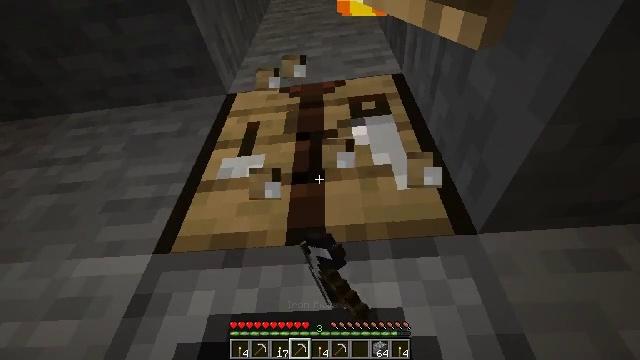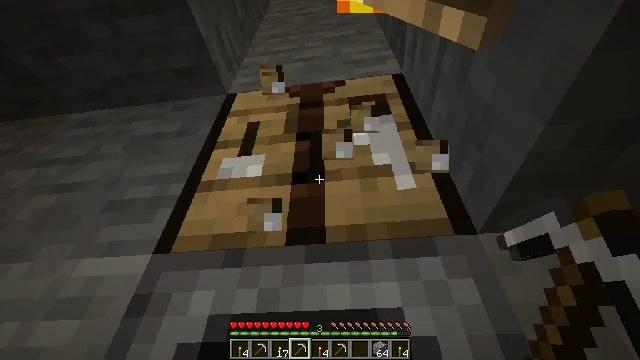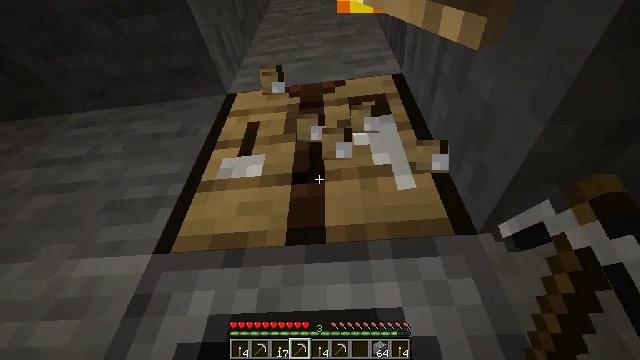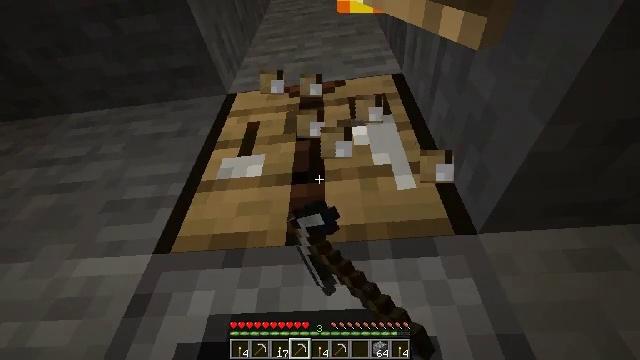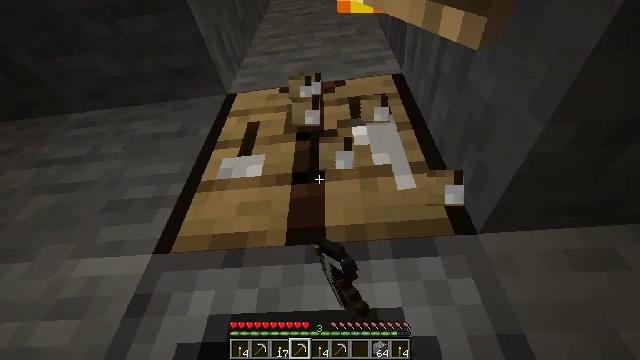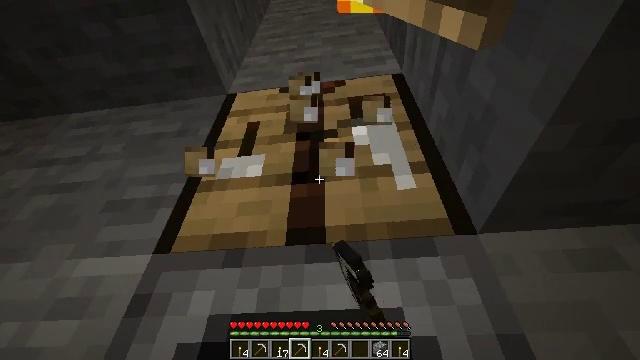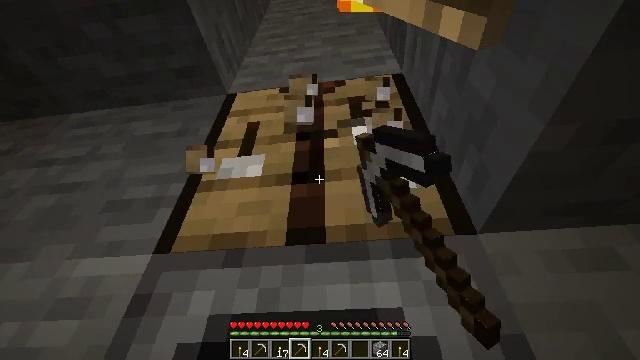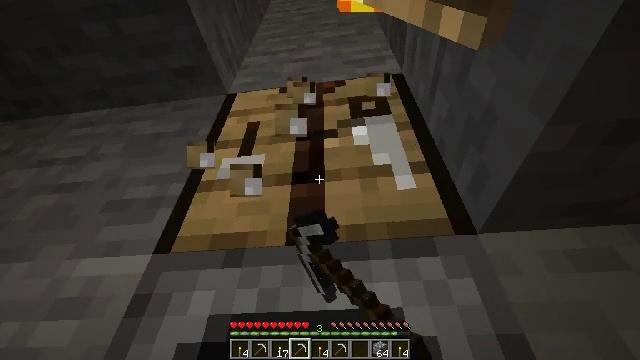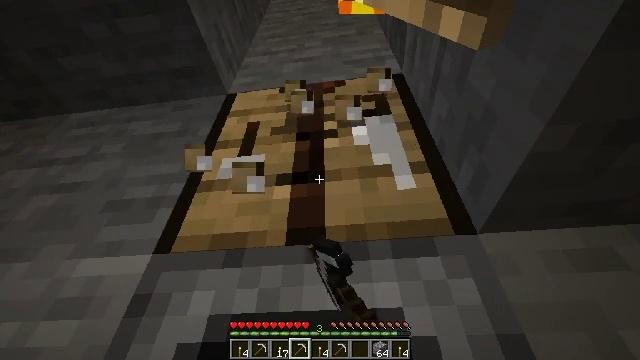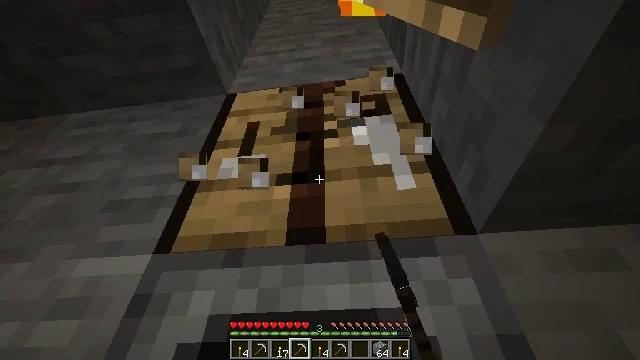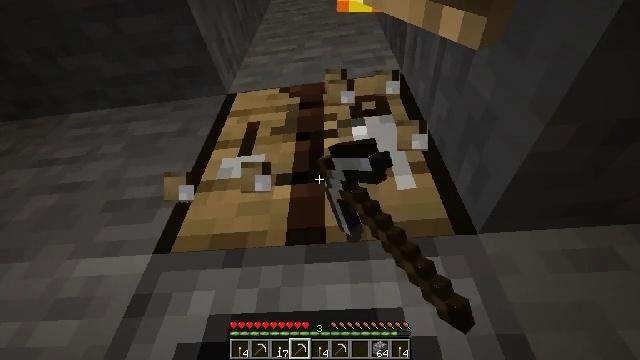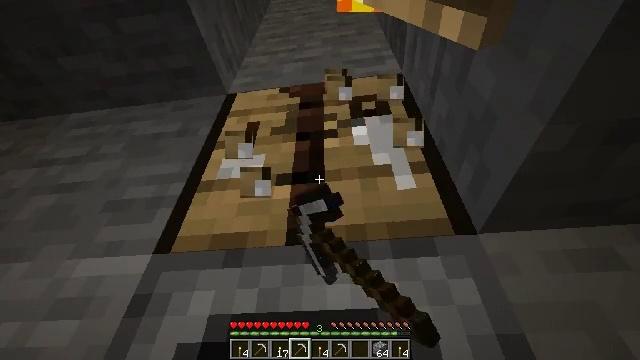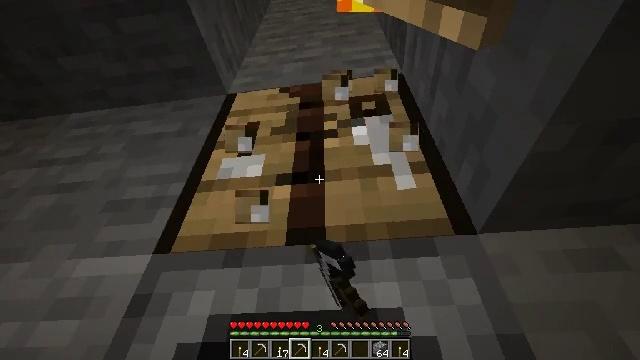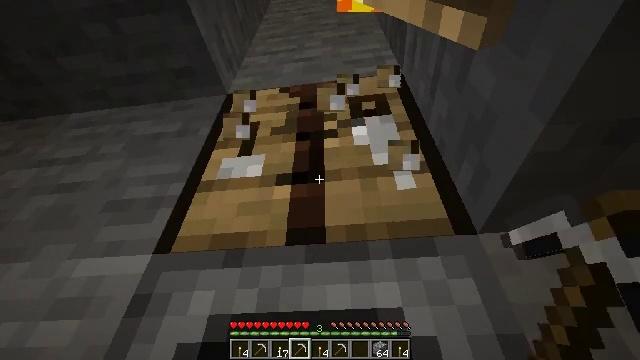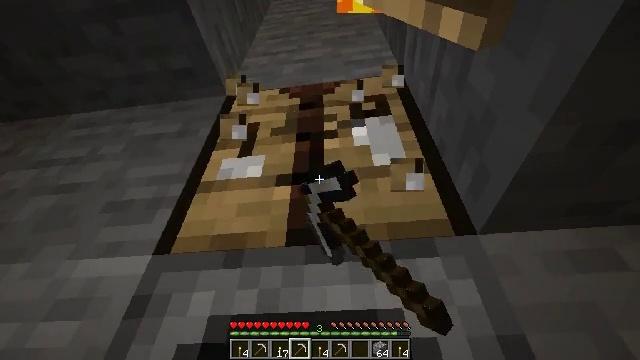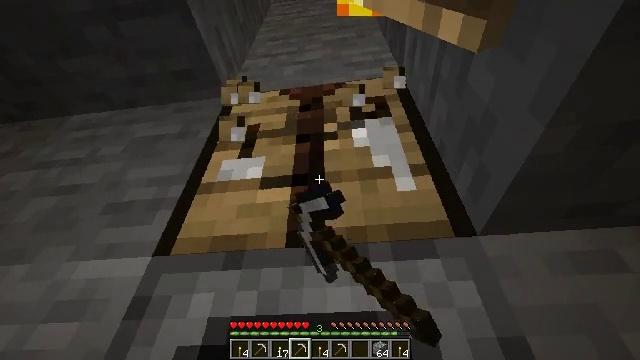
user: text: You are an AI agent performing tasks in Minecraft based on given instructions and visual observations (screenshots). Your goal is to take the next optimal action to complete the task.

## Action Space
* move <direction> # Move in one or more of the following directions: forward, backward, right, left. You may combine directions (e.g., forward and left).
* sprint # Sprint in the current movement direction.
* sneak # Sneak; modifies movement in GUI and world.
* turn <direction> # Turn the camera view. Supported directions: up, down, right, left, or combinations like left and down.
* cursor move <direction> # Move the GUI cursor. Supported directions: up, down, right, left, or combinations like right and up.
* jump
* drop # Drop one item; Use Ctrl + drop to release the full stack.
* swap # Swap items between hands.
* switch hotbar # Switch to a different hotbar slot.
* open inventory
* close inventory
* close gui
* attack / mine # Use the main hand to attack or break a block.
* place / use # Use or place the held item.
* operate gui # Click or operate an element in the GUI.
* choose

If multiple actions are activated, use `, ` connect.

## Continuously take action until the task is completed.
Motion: motion action
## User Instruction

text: Get the crafting table into the inventory.
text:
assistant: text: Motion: attack / mine
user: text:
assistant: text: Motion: attack / mine
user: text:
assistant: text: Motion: attack / mine
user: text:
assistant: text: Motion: attack / mine
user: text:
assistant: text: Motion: attack / mine
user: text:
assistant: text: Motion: attack / mine
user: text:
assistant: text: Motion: attack / mine
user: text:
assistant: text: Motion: attack / mine
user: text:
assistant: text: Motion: attack / mine
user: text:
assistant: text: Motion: attack / mine
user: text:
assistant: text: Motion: attack / mine
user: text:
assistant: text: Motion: attack / mine
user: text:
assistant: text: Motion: attack / mine
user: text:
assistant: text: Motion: attack / mine
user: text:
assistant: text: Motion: attack / mine
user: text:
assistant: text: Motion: attack / mine
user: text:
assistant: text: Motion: attack / mine
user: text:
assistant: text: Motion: attack / mine
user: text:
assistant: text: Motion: attack / mine
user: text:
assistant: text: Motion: attack / mine
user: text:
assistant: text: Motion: attack / mine
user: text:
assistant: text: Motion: attack / mine
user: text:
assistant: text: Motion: attack / mine
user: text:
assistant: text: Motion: attack / mine
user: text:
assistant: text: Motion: attack / mine
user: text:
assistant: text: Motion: attack / mine
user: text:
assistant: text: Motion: attack / mine
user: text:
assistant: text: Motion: attack / mine
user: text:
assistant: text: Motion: attack / mine
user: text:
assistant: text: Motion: attack / mine